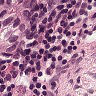
Metastatic tissue present: yes